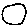
Label: circle